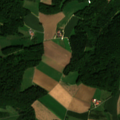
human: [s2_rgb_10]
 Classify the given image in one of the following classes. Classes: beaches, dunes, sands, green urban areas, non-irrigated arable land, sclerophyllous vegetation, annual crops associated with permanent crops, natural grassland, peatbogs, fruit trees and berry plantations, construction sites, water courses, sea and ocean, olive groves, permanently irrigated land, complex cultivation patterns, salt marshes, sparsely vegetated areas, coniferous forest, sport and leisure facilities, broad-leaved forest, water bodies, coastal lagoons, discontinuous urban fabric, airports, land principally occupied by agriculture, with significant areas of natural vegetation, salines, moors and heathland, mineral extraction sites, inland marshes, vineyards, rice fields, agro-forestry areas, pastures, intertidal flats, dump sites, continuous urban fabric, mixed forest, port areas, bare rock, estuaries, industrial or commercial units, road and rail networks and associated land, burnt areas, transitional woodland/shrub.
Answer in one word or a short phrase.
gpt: non-irrigated arable land, broad-leaved forest, mixed forest